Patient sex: M
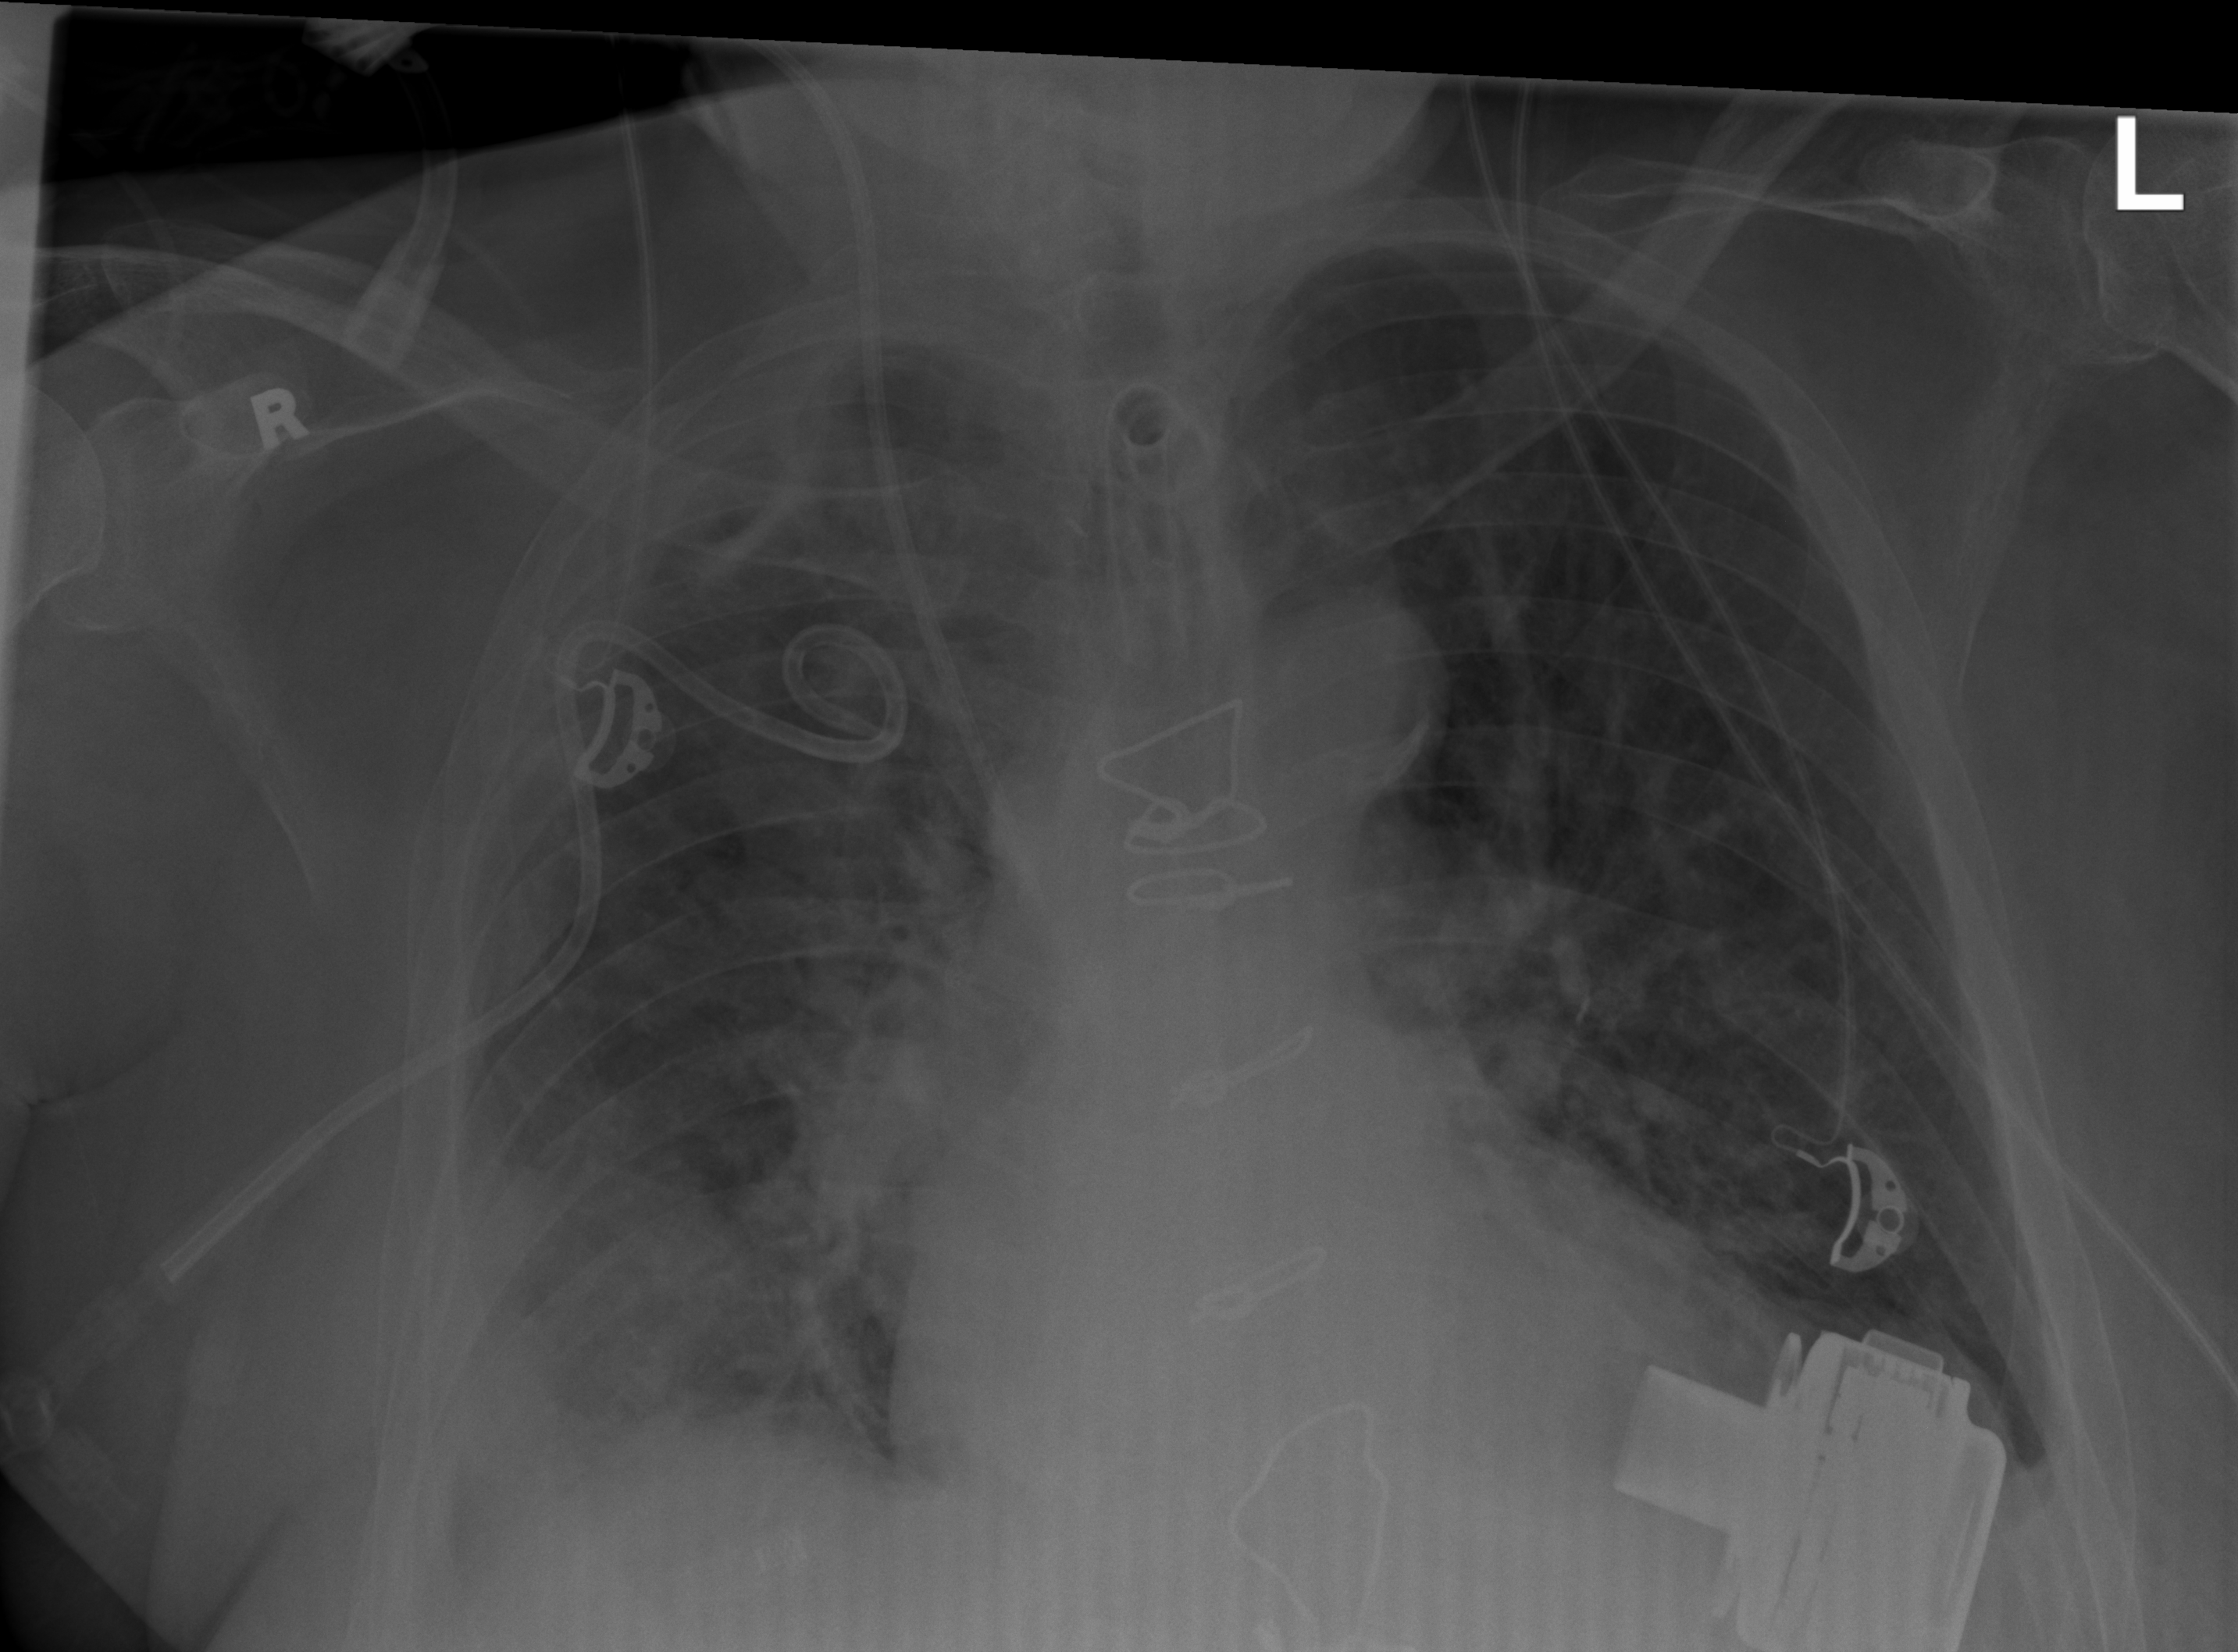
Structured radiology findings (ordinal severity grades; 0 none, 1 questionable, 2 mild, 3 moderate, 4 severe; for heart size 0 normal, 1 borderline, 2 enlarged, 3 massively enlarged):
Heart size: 1
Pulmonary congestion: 2
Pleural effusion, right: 1
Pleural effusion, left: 2
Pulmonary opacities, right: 3
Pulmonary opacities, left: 2
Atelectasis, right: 2
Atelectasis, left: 2